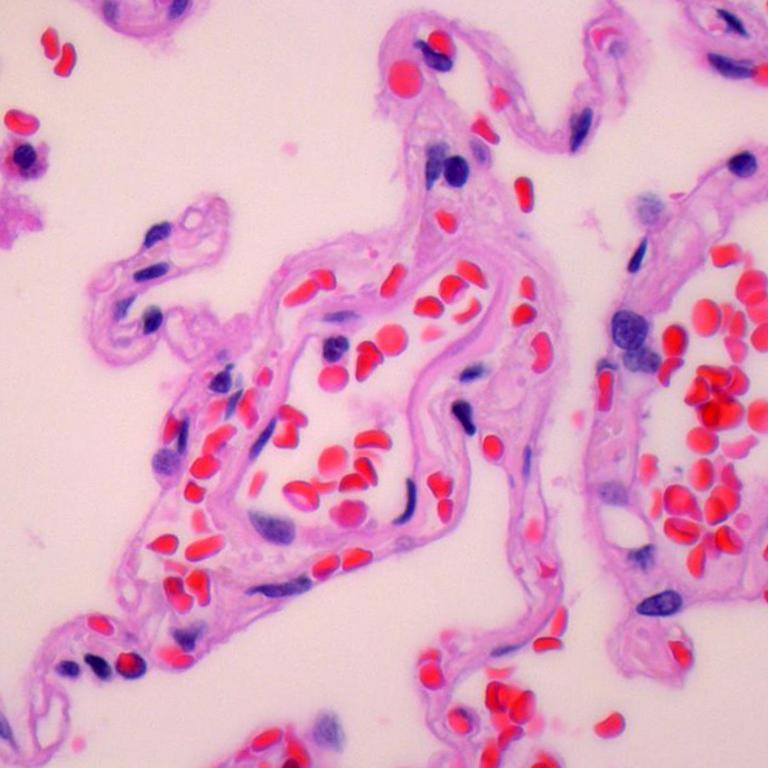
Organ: lung
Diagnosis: benign